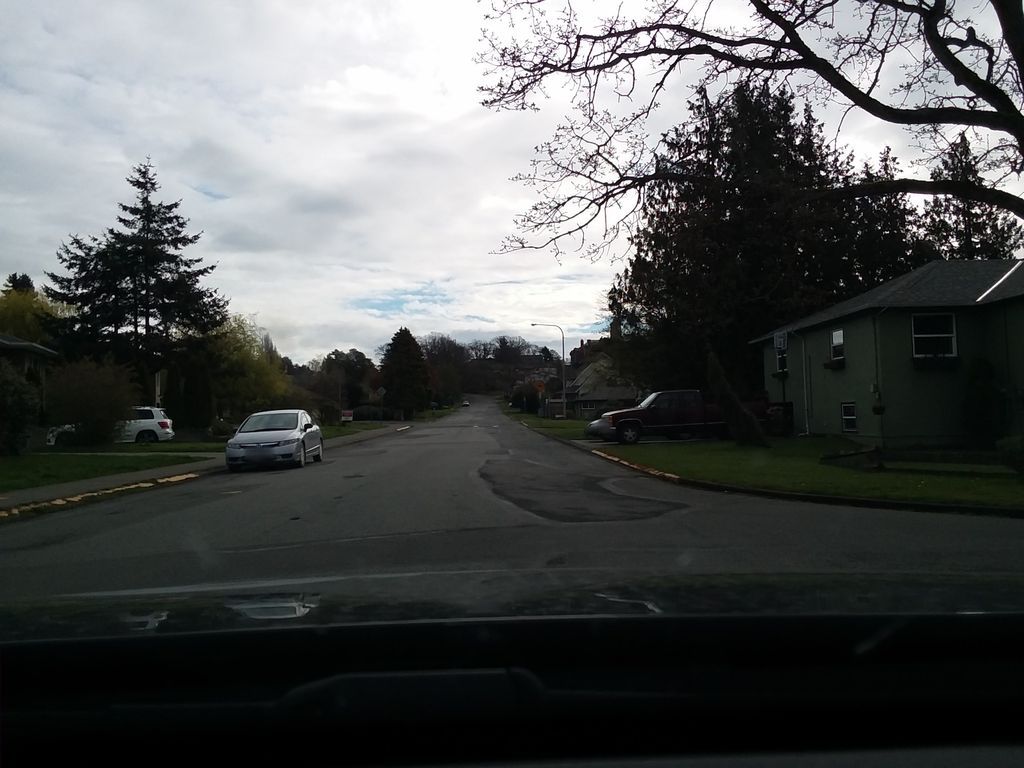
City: victoria